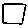
Label: square